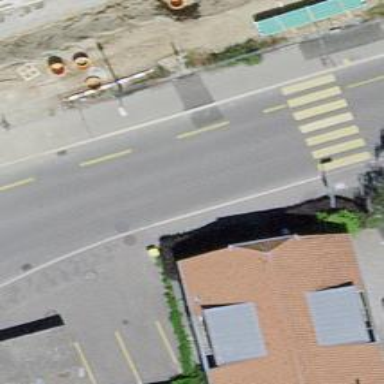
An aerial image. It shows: Post box is visible.